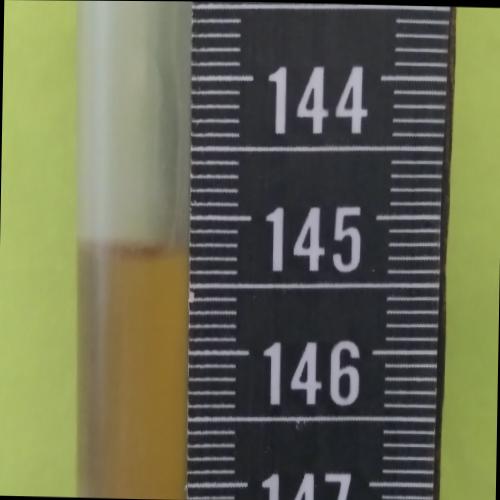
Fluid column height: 145.2 cm